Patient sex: F
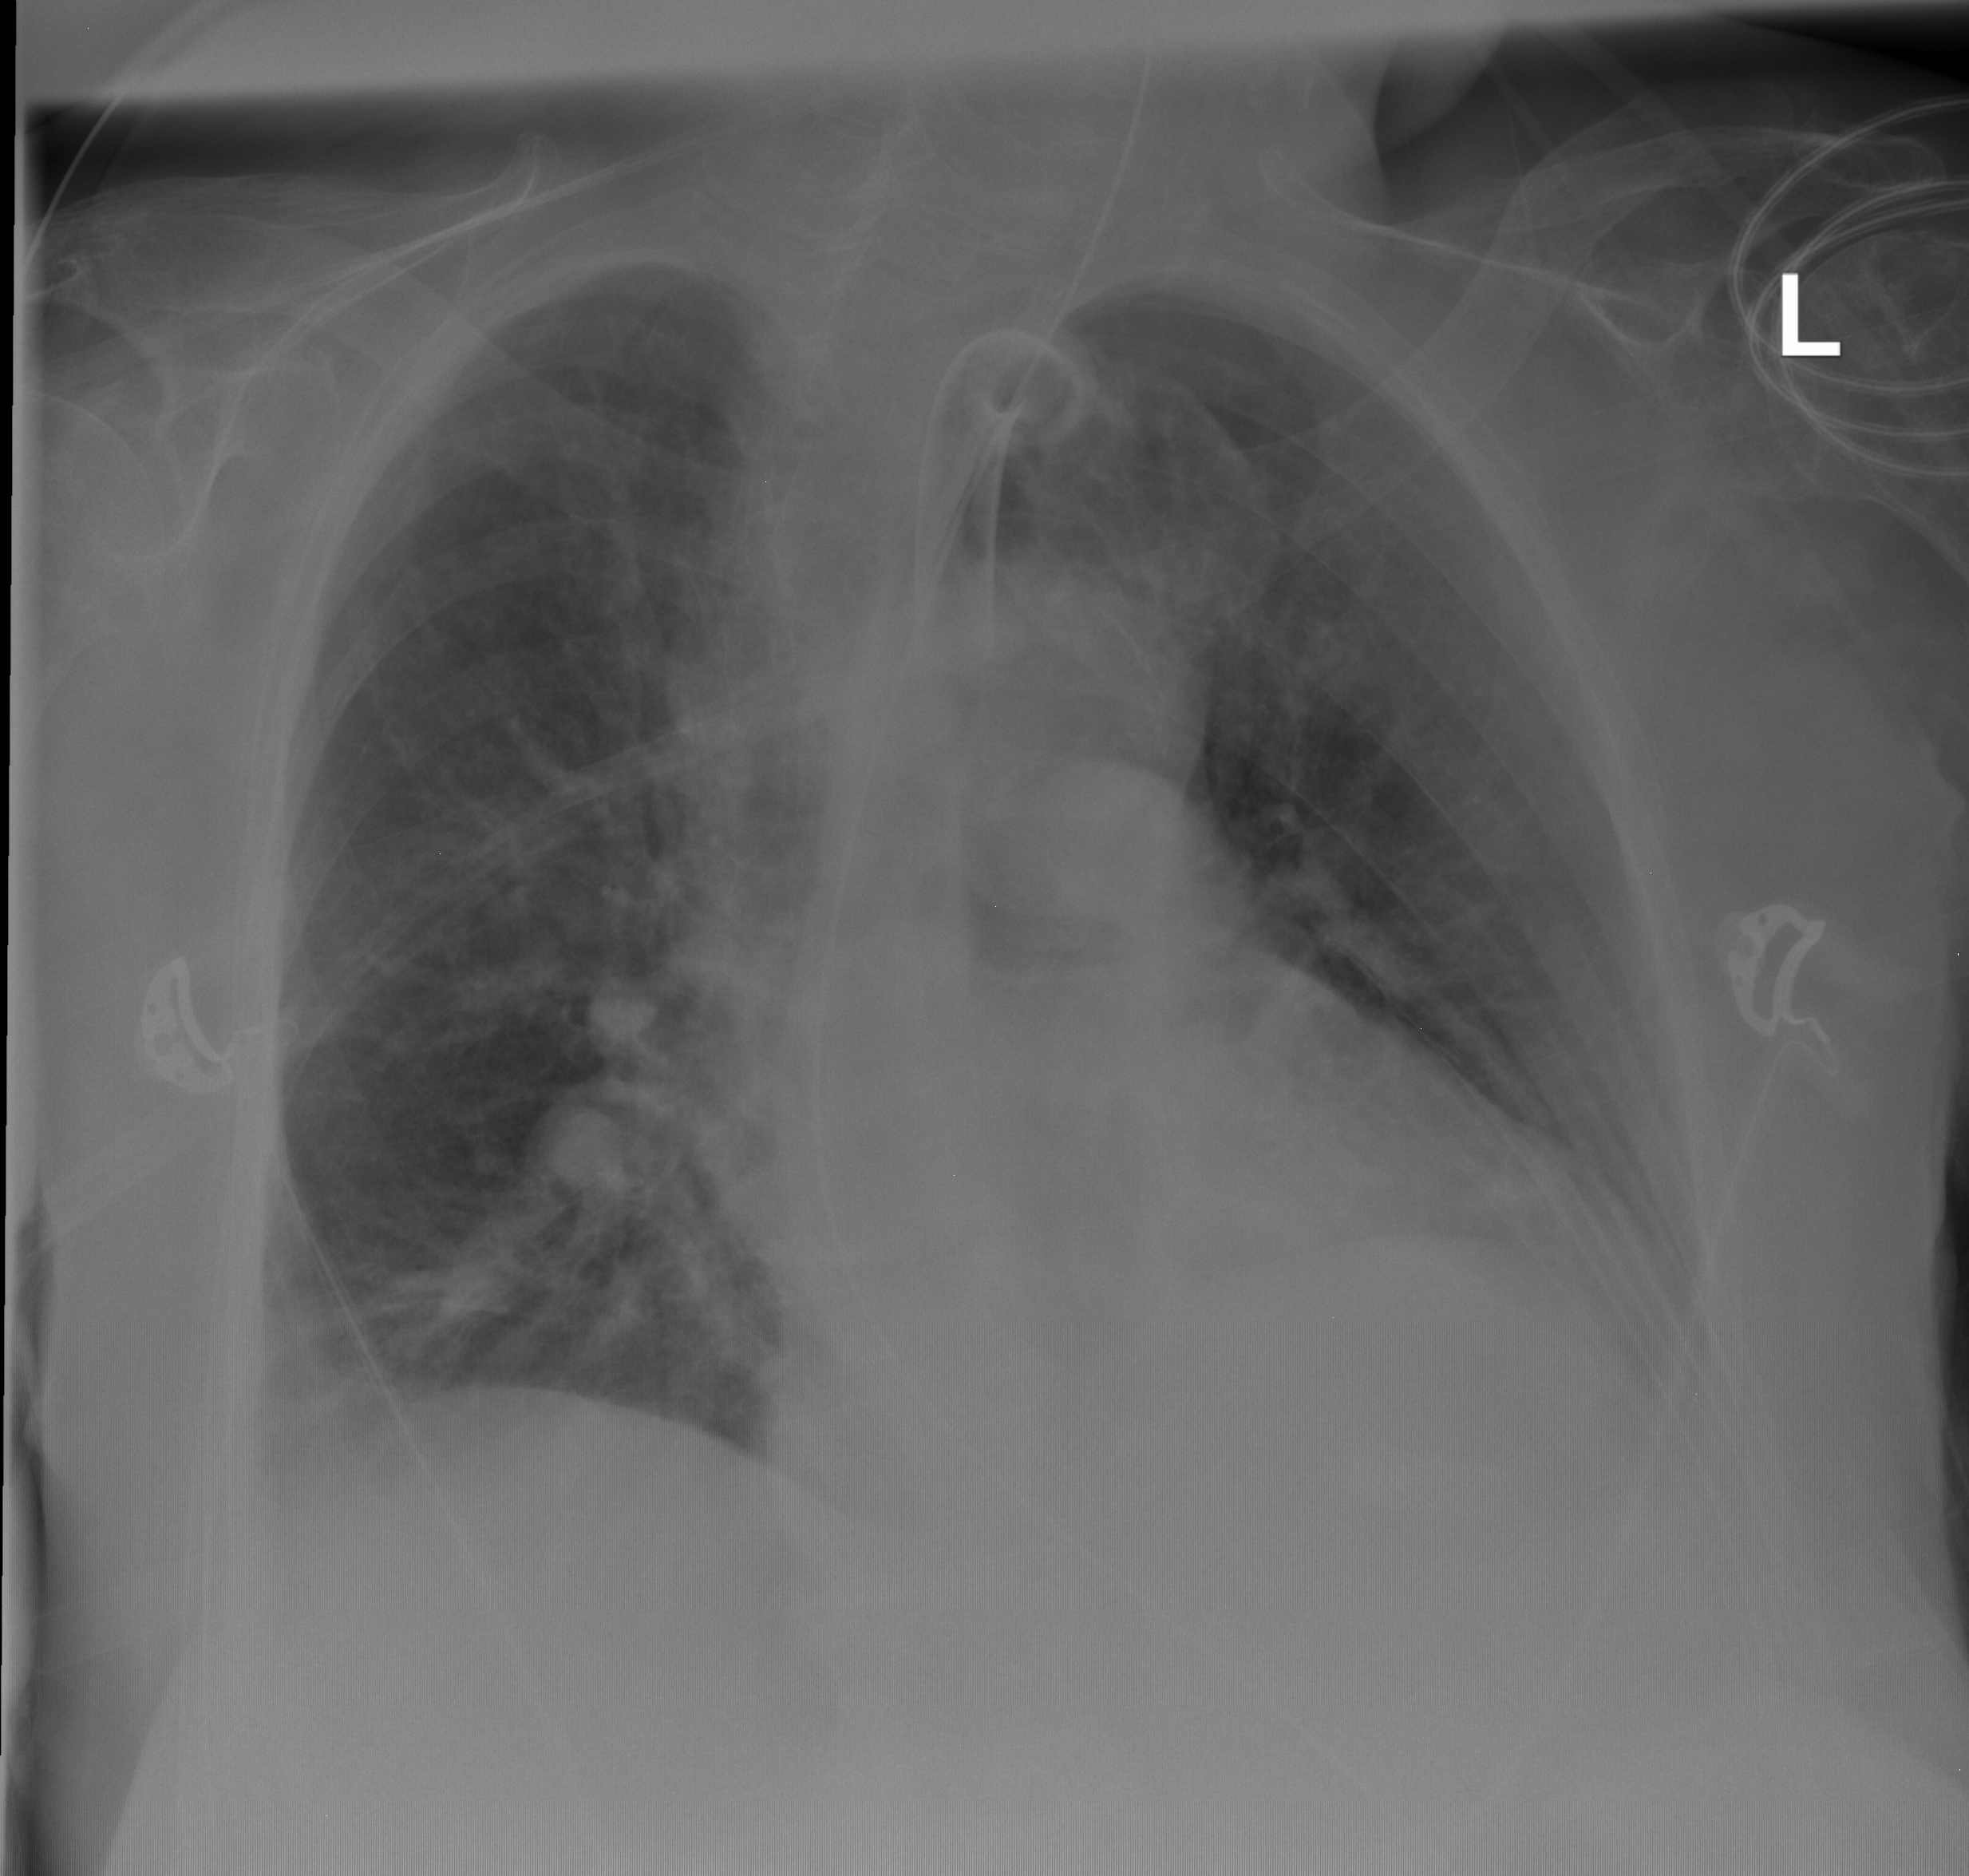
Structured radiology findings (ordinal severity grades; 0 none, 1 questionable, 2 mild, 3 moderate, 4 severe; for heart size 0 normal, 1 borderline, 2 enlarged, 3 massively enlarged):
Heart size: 1
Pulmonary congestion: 0
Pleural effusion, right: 1
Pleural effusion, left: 0
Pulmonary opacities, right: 0
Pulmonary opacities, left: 0
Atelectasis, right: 0
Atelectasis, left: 1